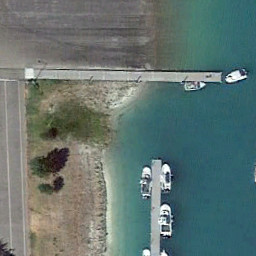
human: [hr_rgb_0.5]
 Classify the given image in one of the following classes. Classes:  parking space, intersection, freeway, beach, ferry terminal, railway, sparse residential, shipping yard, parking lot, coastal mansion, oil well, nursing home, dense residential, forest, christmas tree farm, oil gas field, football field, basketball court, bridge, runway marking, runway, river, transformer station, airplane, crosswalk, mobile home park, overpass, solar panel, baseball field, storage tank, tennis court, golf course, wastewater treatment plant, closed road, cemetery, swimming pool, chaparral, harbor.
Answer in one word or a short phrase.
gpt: ferry terminal